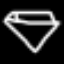
Label: diamond